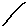
Label: line